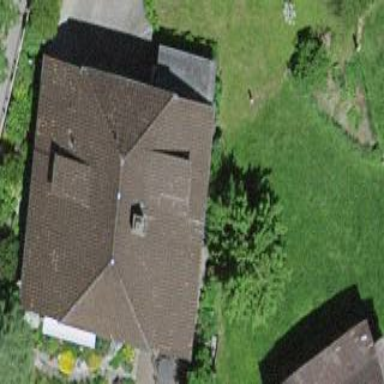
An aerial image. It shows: Residential building with half-hipped roof shape.